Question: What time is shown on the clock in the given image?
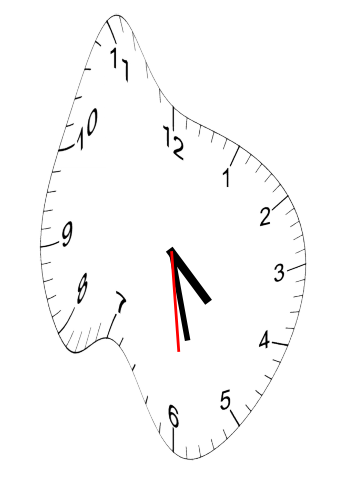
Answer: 04:27:29